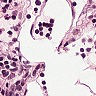
Metastatic tissue present: no